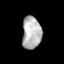
Tissue: lung
Cell type: Myeloid cells
Senescence score: 0.2196
Nuclear area (px): 614
Mean DAPI intensity: 179.352